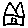
Label: house